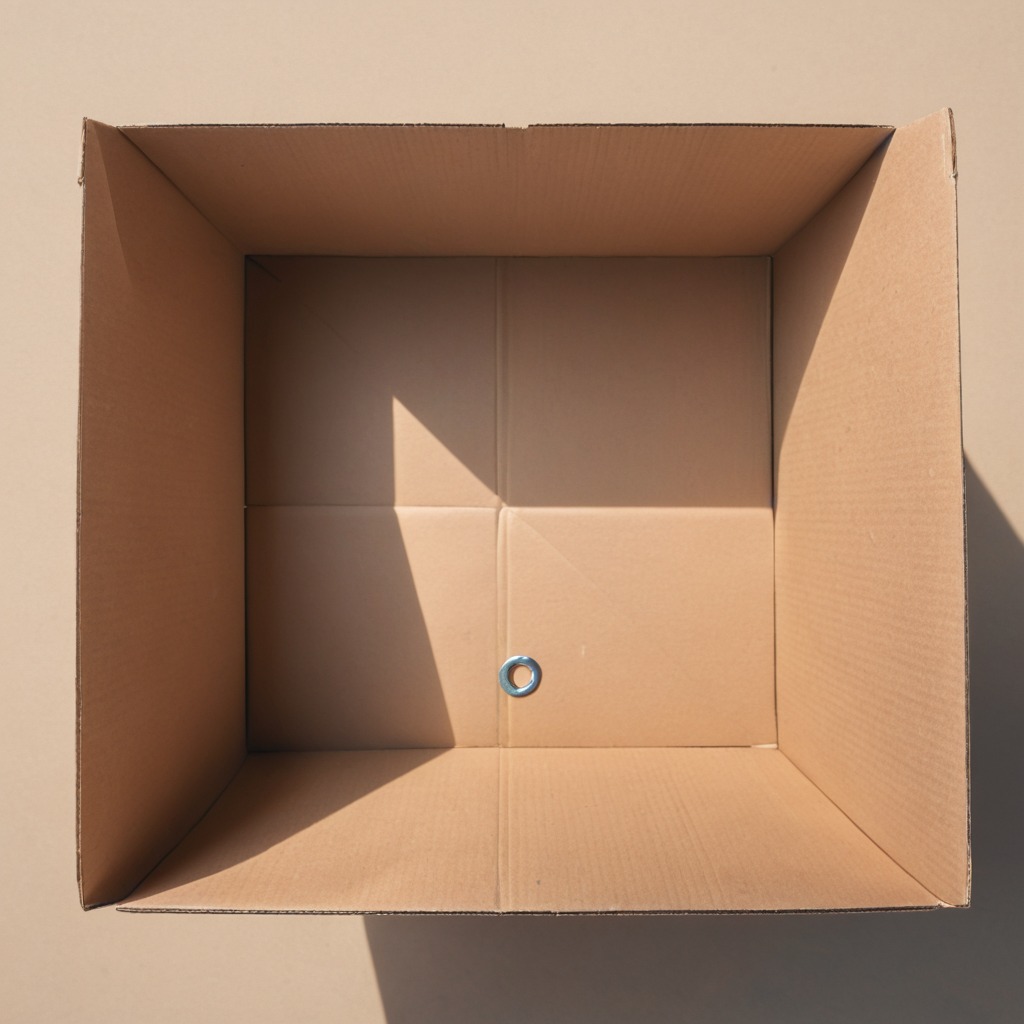
A flat metal washer is lying on the cardboard box surface.